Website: apple
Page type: address-validator
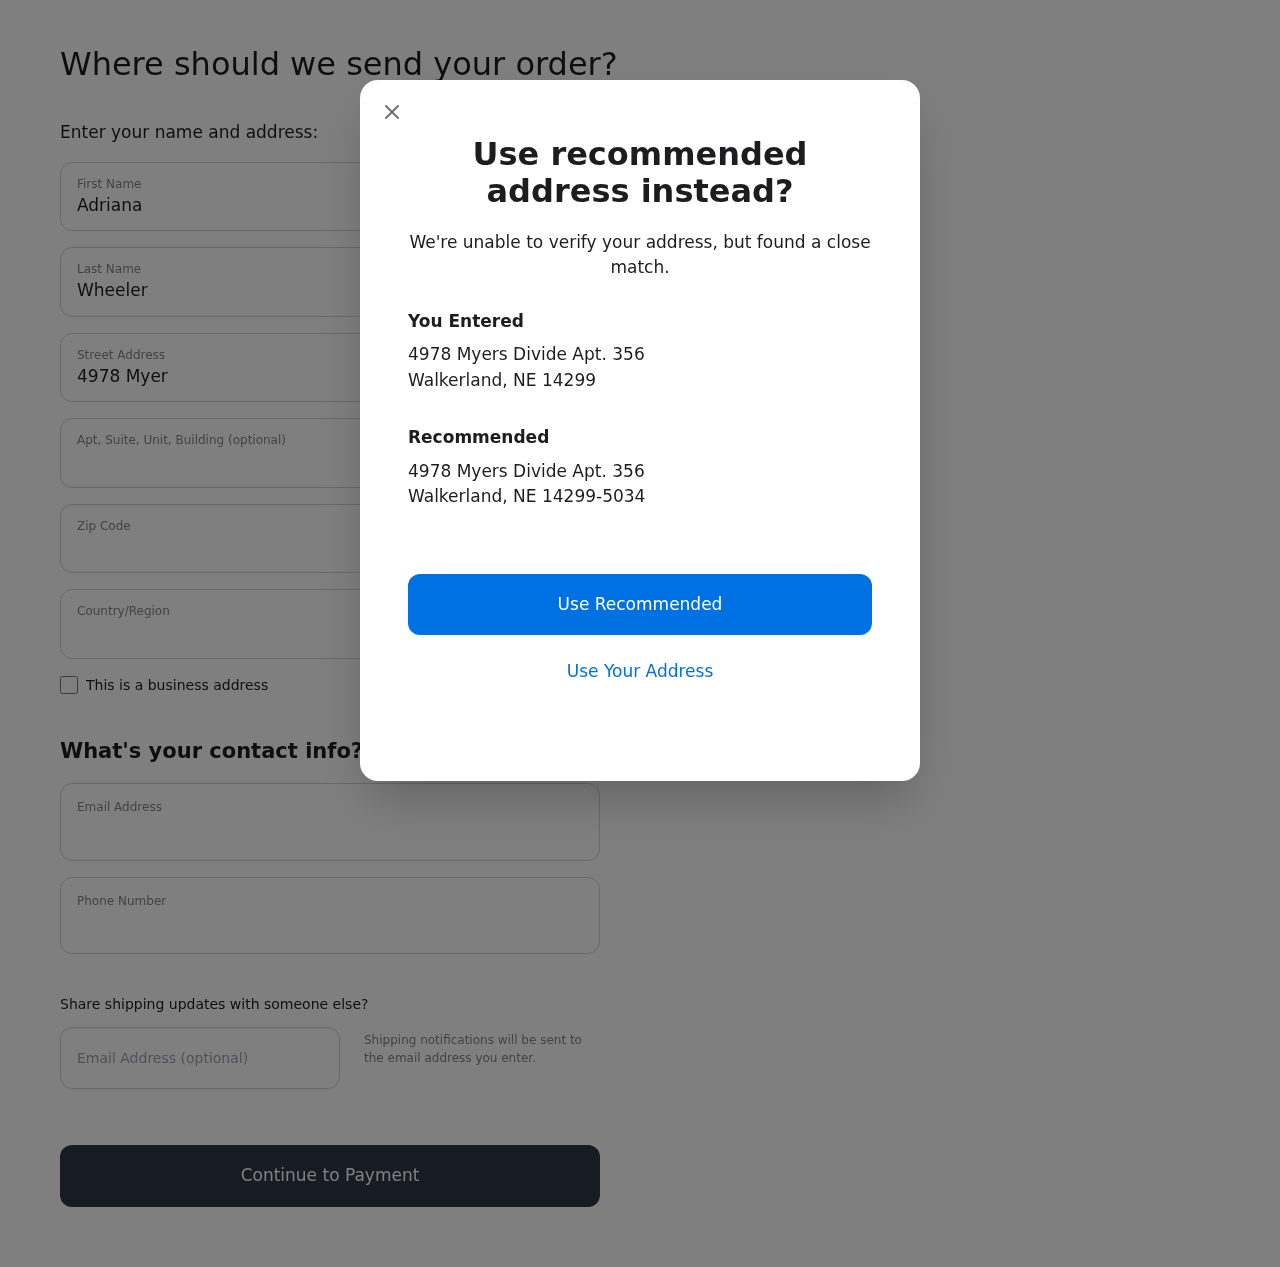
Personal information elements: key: PII_CITY
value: Walkerland
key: PII_COUNTRY
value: United States
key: PII_EMAIL
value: adriana_wheeler@yahoo.com
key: PII_FIRSTNAME
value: Adriana
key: PII_GIFT_EMAIL
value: christie.burgess@hotmail.com
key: PII_LASTNAME
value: Wheeler
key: PII_PHONE
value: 5384971424
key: PII_POSTCODE
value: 14299
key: PII_POSTCODE_FULL
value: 14299-5034
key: PII_STATE_ABBR
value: NE
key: PII_STREET
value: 4978 Myers Divide Apt. 356
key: PII_CITY2
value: Walkerland
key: PII_STATE_ABBR2
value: NE